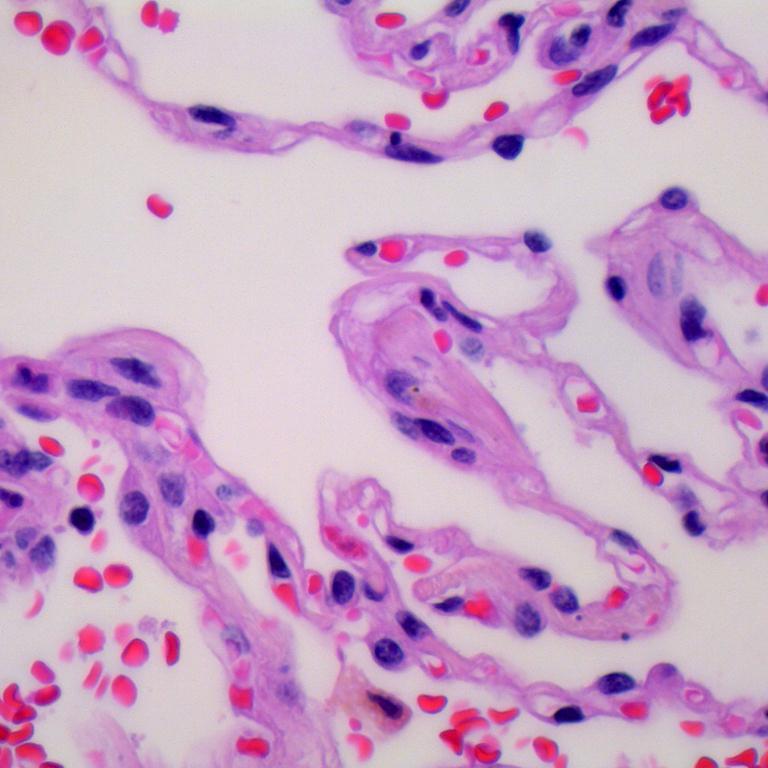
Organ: lung
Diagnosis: benign